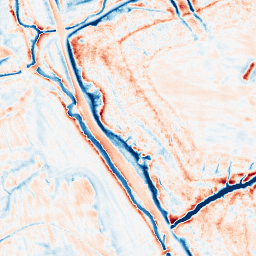
Category: edge_preserving
Decomposition family: anisotropic_diffusion
Decomposition parameters: iterations: 50
kappa: 50
gamma: 0.15
Upsampling method: lanczos
Upsampling parameters: scale: 4
Upsampling scale: 4